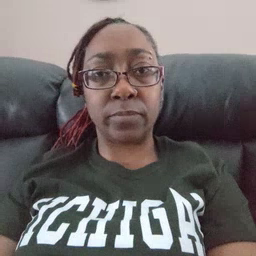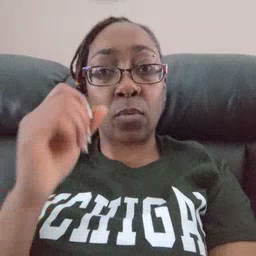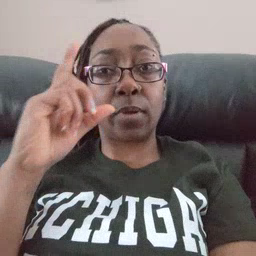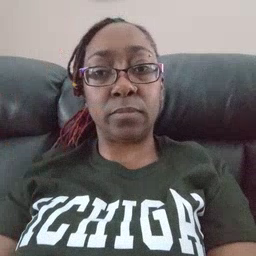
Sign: wake